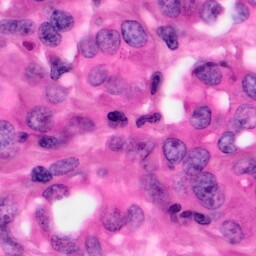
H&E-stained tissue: Pancreatic